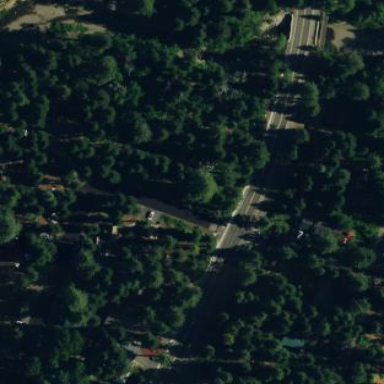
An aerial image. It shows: Evergreen woodland with needle-leaved trees.